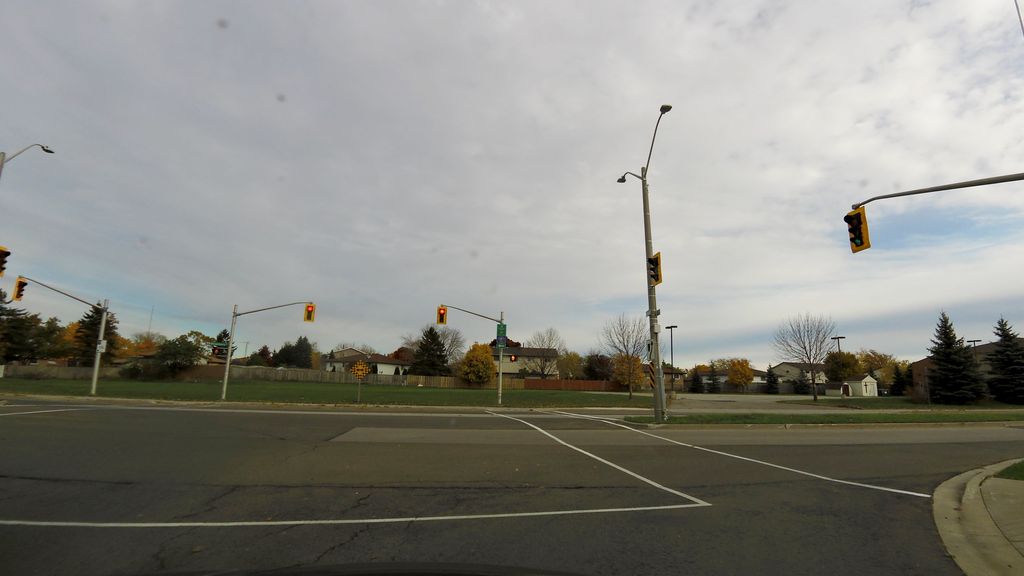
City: hamilton